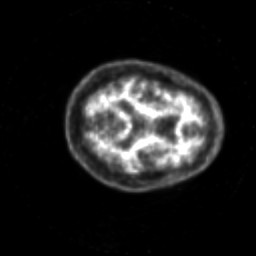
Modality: PET
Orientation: axial
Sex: male
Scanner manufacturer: siemens